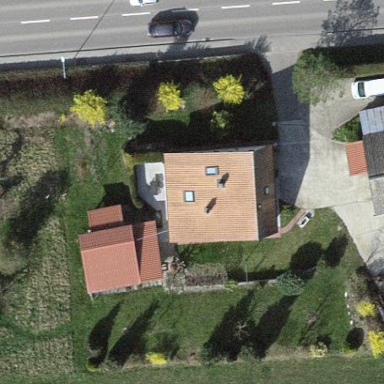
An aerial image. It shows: Simple and straightforward house.